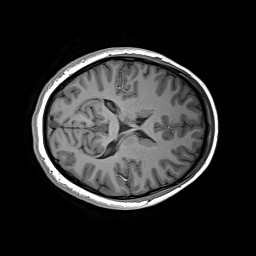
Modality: T1w
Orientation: axial
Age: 20
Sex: female
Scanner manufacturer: siemens
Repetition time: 2.2 s
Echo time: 0.00244 s